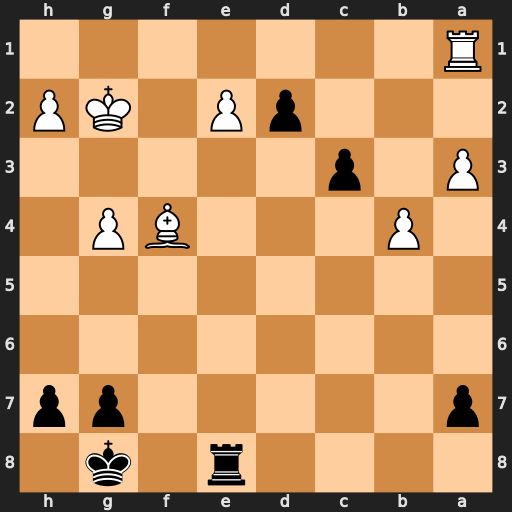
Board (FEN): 4r1k1/p5pp/8/8/1P3BP1/P1p5/3pP1KP/R7
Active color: b
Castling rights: -
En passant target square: -
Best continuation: Rxe2+ Kf1 Rxh2